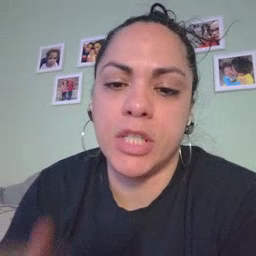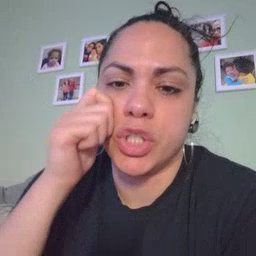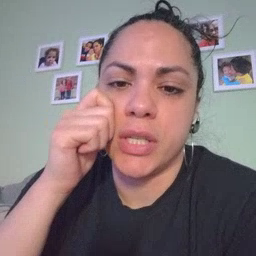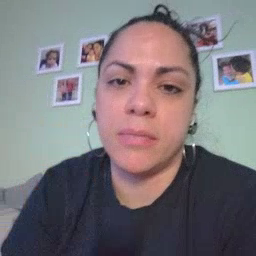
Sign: cheek